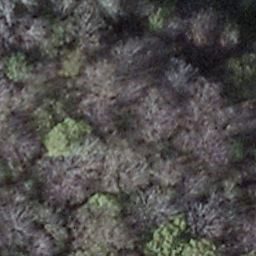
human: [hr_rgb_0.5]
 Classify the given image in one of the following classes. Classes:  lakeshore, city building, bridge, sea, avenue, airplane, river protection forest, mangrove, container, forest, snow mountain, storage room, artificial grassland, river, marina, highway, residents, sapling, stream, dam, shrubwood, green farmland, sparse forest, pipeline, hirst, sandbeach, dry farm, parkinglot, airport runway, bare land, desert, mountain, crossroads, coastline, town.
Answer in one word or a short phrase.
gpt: shrubwood